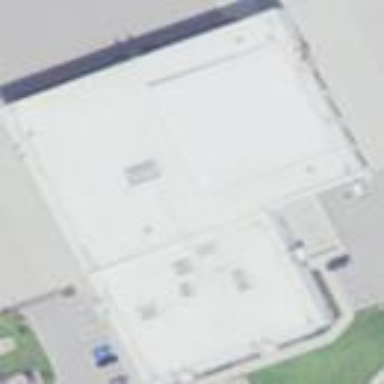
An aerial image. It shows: Transportation building.